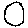
Label: circle